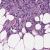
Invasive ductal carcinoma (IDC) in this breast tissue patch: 1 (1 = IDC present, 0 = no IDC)